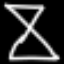
Label: hourglass